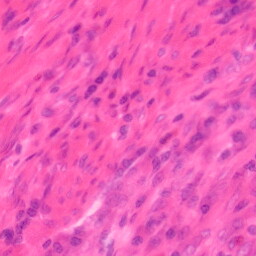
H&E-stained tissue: Colon